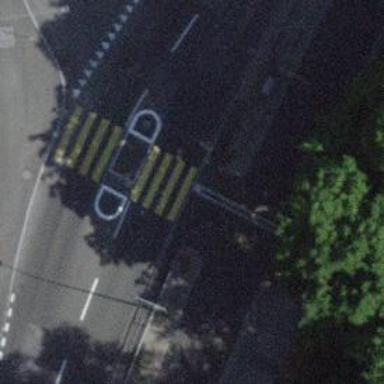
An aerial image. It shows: Marked zebra crossing with pedestrian island.